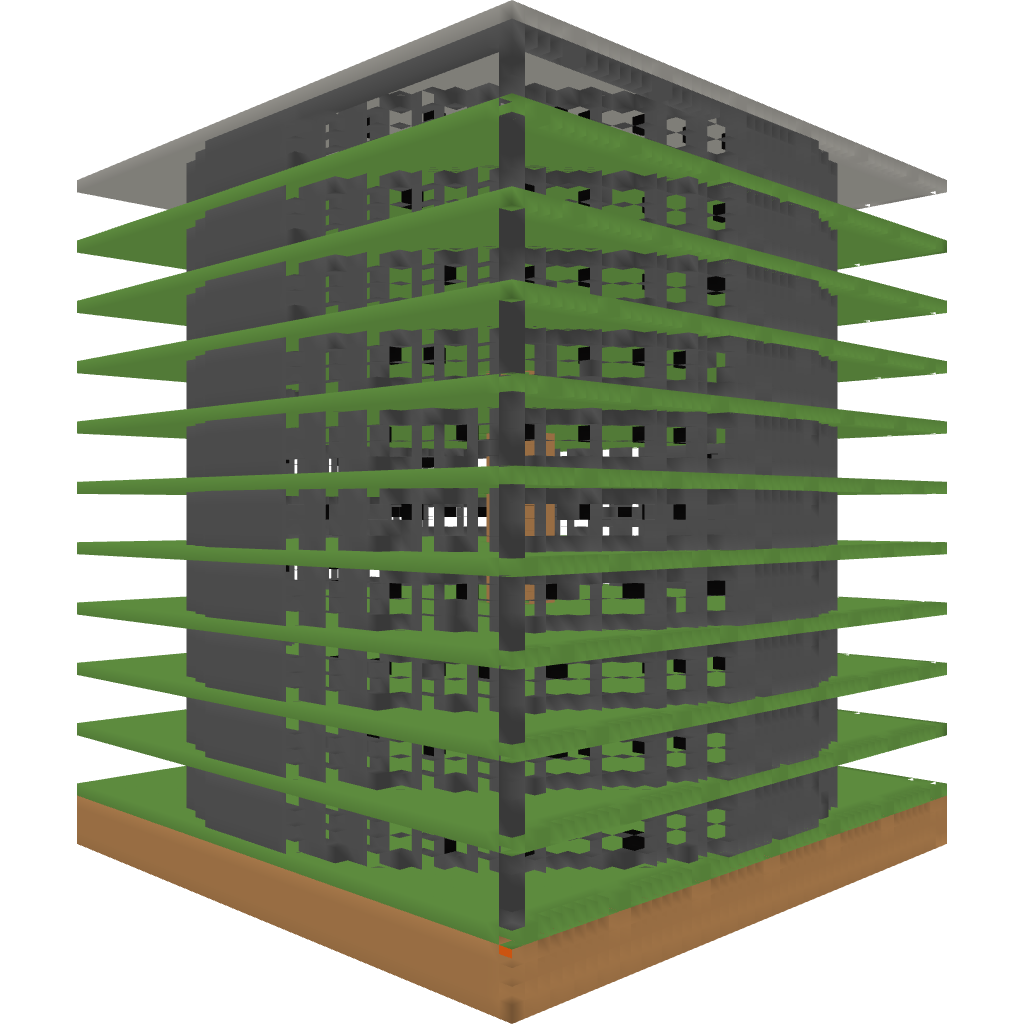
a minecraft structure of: Super Spleef arena